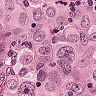
Metastatic tissue present: yes